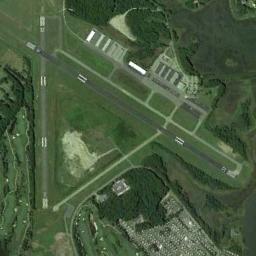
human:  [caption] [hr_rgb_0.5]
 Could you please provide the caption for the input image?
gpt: There is an airport in the middle of the grass next to some trees .

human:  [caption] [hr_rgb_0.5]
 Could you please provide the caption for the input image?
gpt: The airport's triangular runway is surrounded by a green field .

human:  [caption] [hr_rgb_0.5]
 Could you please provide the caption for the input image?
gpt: The airport is divided into two triangular areas by several runways .

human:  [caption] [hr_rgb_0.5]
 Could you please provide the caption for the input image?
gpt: An airport with some runways on the lawn and these runways put a triangular shape .

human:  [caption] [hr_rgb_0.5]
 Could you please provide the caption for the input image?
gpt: Three roads intersect at the airport .